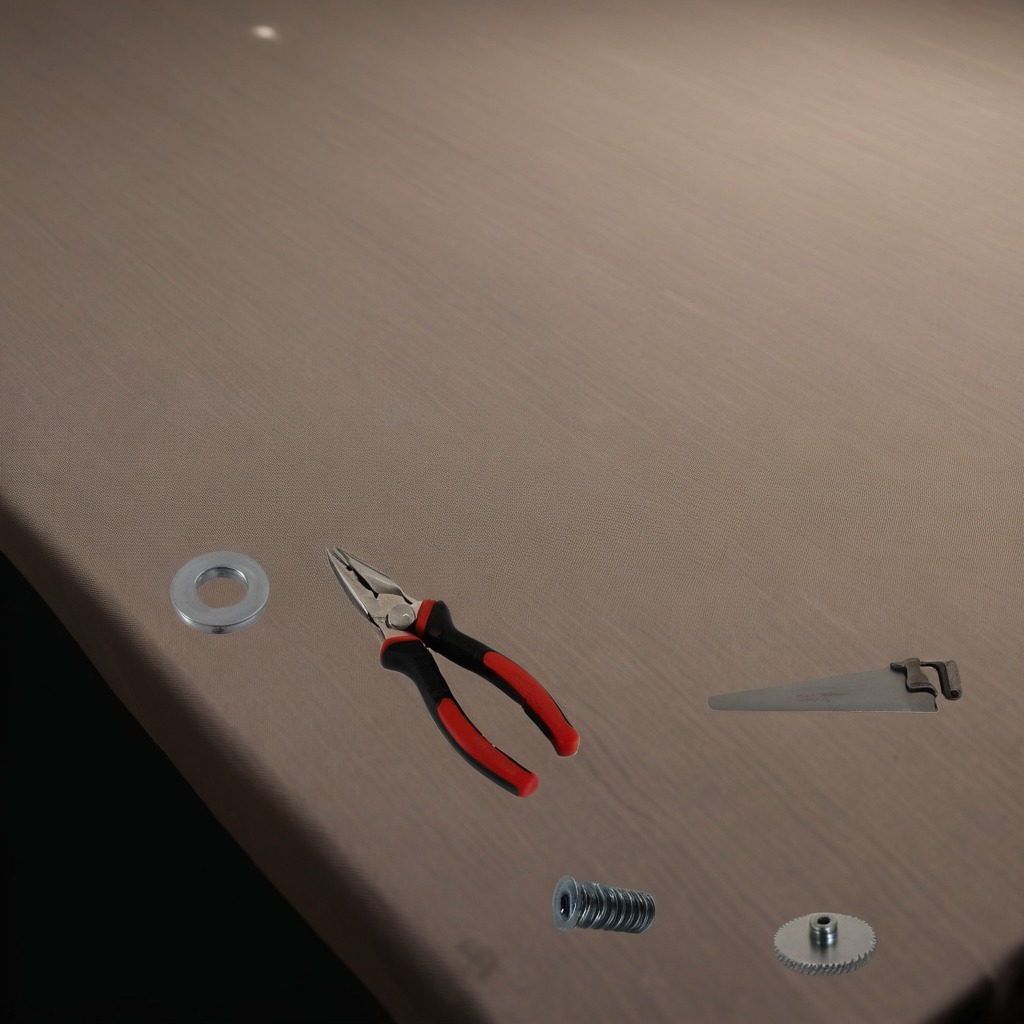
A steel gear with teeth, a flat metal washer, a pair of pliers, a coiled metal spring, and a handheld metal saw are lying on a wooden table.